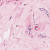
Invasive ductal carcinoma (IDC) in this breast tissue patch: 0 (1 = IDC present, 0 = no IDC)